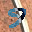
Label: 9